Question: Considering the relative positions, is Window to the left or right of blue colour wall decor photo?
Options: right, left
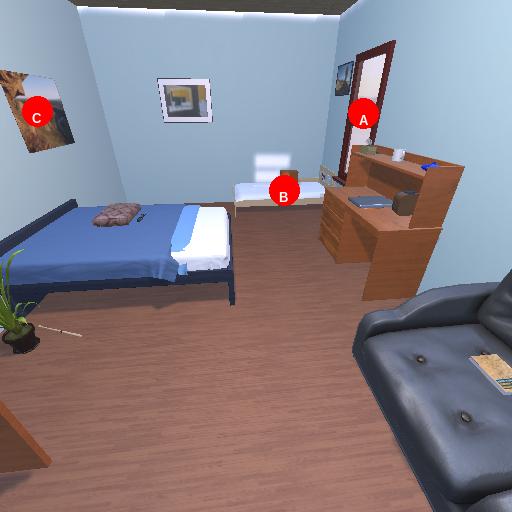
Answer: right